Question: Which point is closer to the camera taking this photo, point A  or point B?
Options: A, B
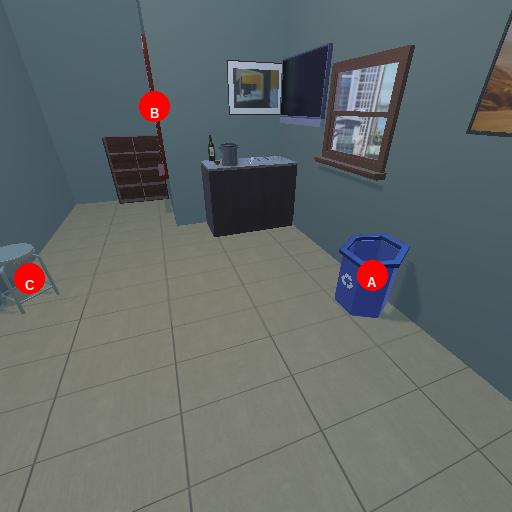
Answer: A